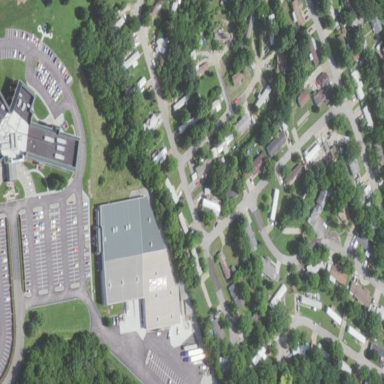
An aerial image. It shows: Residential area designated as trailer park.